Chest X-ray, PA view. Patient: 73 years old, sex M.
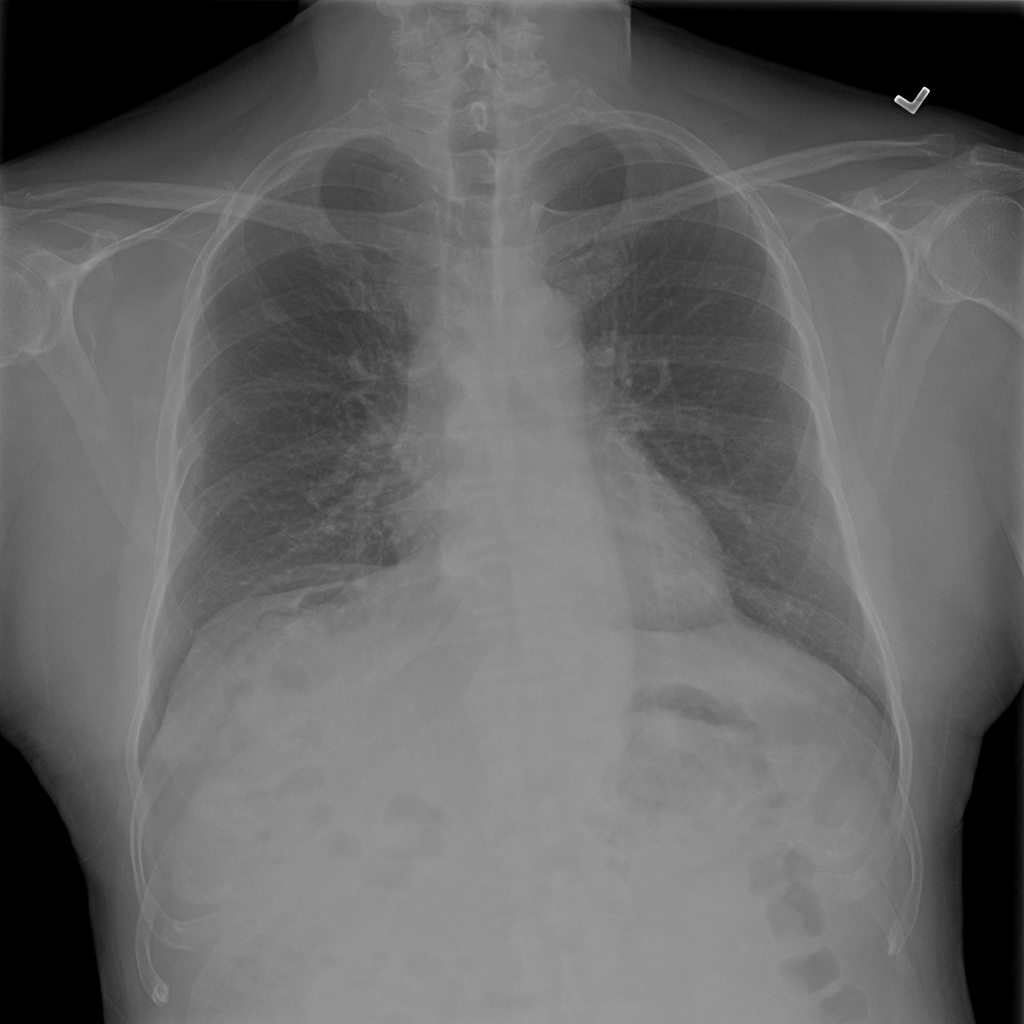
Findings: No Finding